Question: I am having this problem in the image:

even if in the path displayed is correct and exists. I tryed anyway to change this variable and the files in 'C:\Program Files\Javapache-maven-2.2.1' or 'C:\Program Files\Javapache-maven-2.2.1in' or 'C:\Program Filespache-maven-2.2.1in' as I read in different forums.
My enviroment variables are set up as follow:
'''
Path=%SystemRoot%\system32;%SystemRoot%;%SystemRoot%\System32\Wbem;%SYSTEMROOT%\System32\WindowsPowerShell1.0\;%ROO_HOME%in;%M2_HOME%in;
M2_HOME=C:\Program Filespache-maven-2.2.1
JAVA_HOME=C:\Program Files\Java\jdk1.6.0_18
ROO_HOME=C:\spring-roo-1.1.0.RC1
'''
Must I do something extra?
Thanks in advance
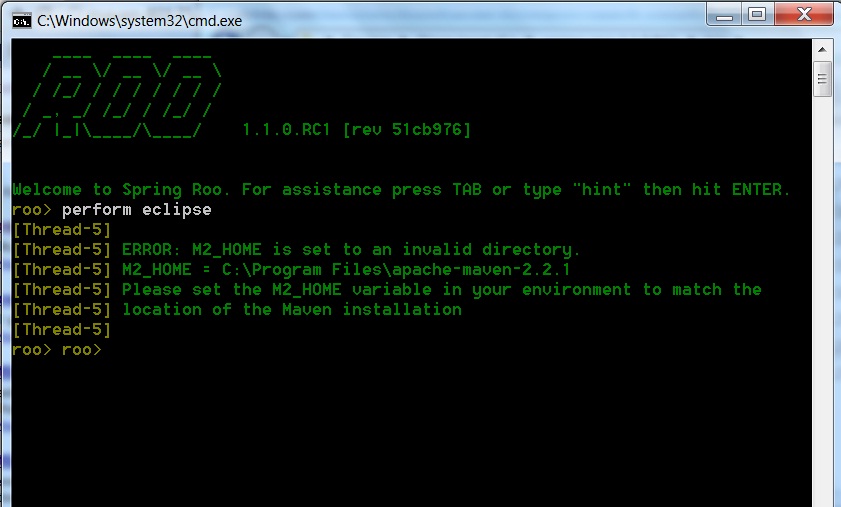
Answer: Actually, what I did was uninstall and reintall, the old 'trick'.
Worked :s